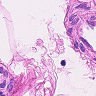
Metastatic tissue present: no